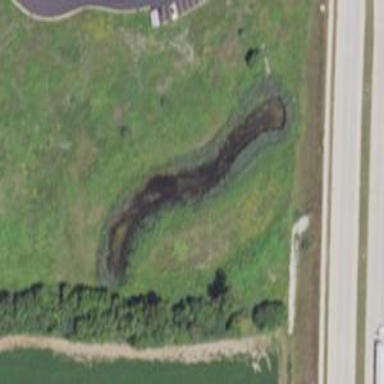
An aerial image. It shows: Peaceful pond surrounded by nature.